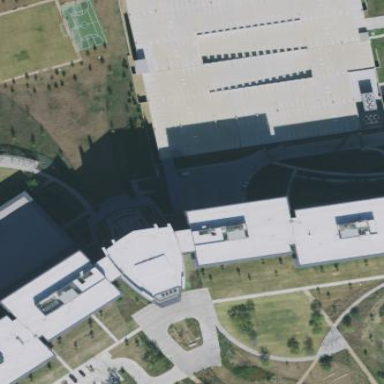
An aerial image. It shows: Office building.